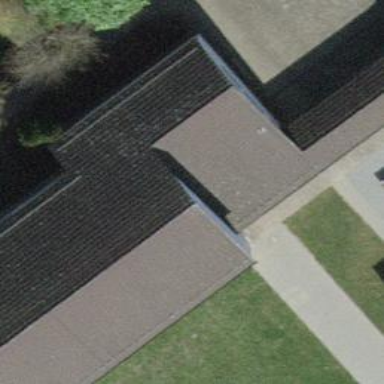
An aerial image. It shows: School building.